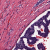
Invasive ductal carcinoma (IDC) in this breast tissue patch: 0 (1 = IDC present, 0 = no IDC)